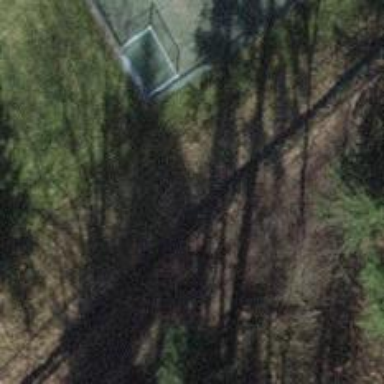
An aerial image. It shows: Fence is in the image.